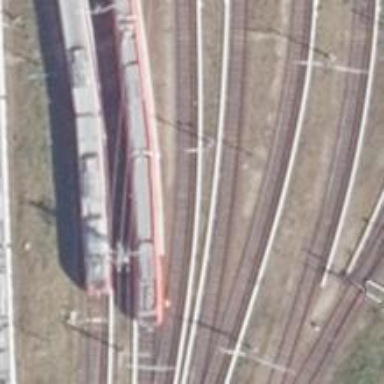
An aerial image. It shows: Railway spur service.